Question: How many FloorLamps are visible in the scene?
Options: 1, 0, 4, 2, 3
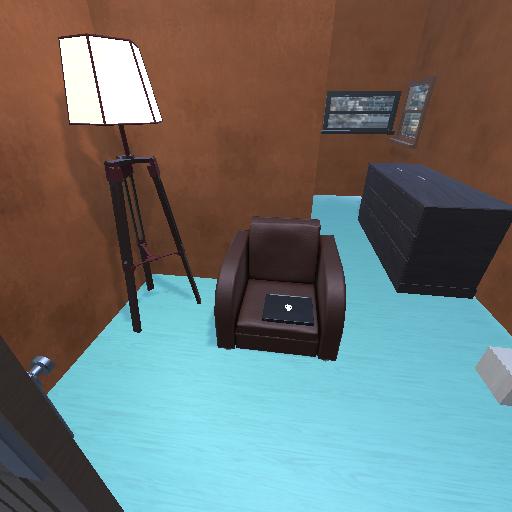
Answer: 1